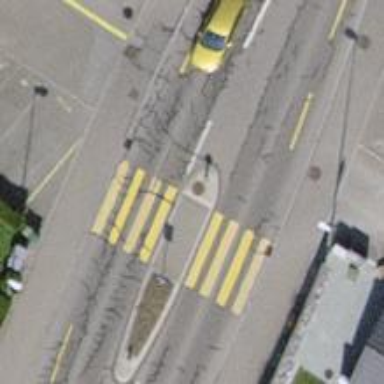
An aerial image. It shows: Uncontrolled zebra crossing with pedestrian island.